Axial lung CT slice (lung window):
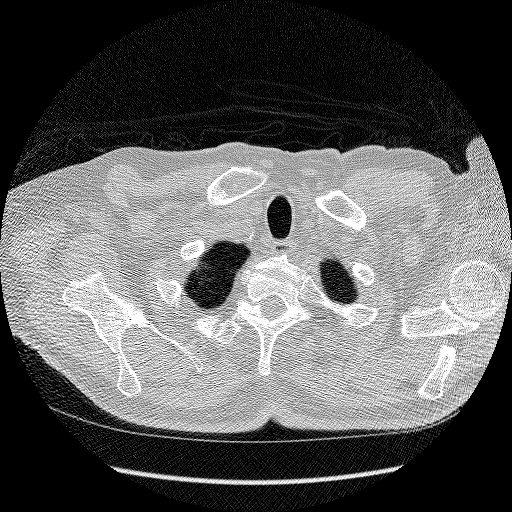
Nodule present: no